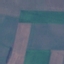
Land use / land cover class: AnnualCrop